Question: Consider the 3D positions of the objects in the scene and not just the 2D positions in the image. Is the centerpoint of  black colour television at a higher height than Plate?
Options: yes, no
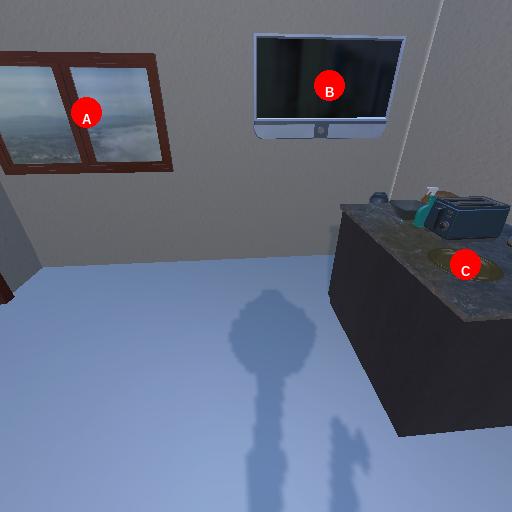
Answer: yes